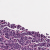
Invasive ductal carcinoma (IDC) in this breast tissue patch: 1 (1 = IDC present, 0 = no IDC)